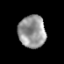
Tissue: prostate
Cell type: T cells
Senescence score: 0.315
Nuclear area (px): 863
Mean DAPI intensity: 150.822